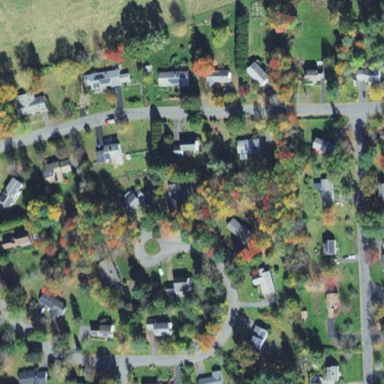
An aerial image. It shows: Rural residential area.